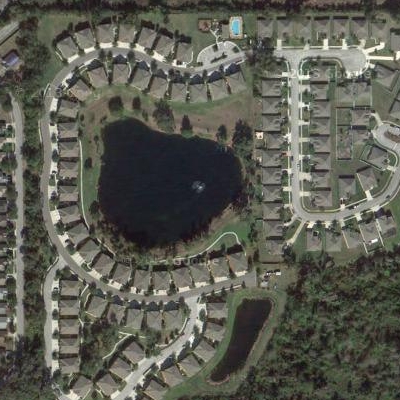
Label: Resident